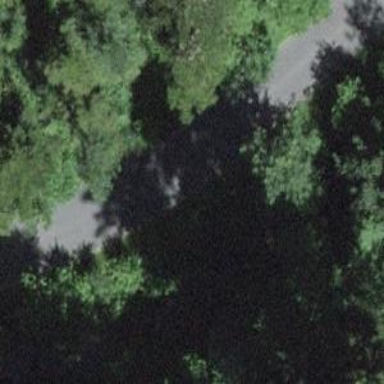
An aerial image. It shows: Unclassified road.